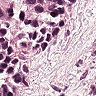
Metastatic tissue present: yes